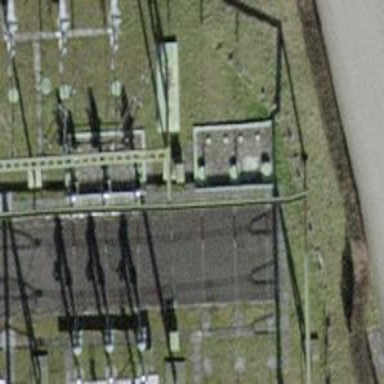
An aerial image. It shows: Insulator used in power equipment.